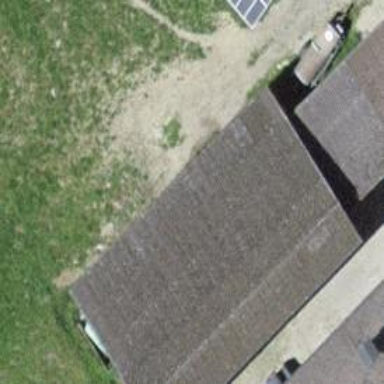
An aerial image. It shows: Shed building.